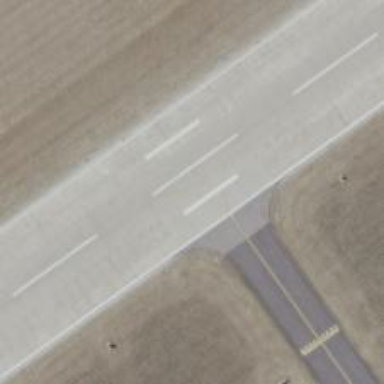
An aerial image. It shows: View of taxiway at the airport.